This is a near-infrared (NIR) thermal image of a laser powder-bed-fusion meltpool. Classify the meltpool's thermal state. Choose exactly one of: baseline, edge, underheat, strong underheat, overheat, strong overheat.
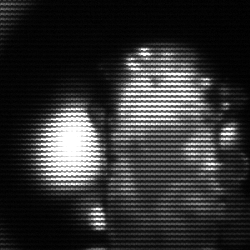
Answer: strong underheat